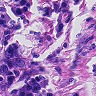
Metastatic tissue present: yes